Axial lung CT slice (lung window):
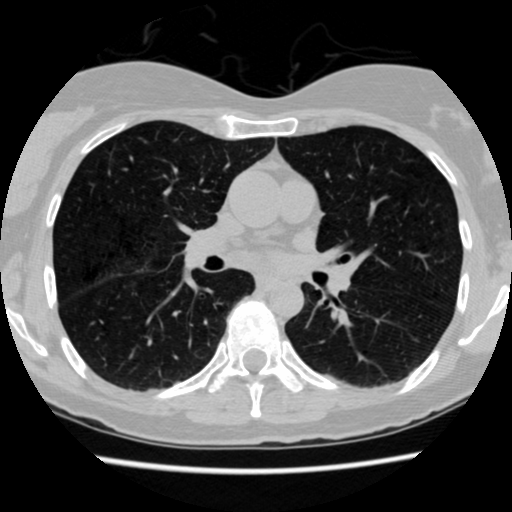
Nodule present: no